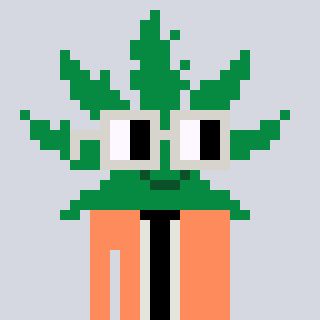
a pixel art character with square light gray glasses, a weed-shaped head and a peachy-colored body on a cool background